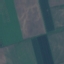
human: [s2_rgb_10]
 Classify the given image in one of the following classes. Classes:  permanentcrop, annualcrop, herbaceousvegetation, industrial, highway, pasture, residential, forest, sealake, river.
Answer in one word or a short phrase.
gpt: AnnualCrop